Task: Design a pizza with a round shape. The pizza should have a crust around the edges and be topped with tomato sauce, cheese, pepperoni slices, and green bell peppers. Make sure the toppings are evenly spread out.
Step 160:
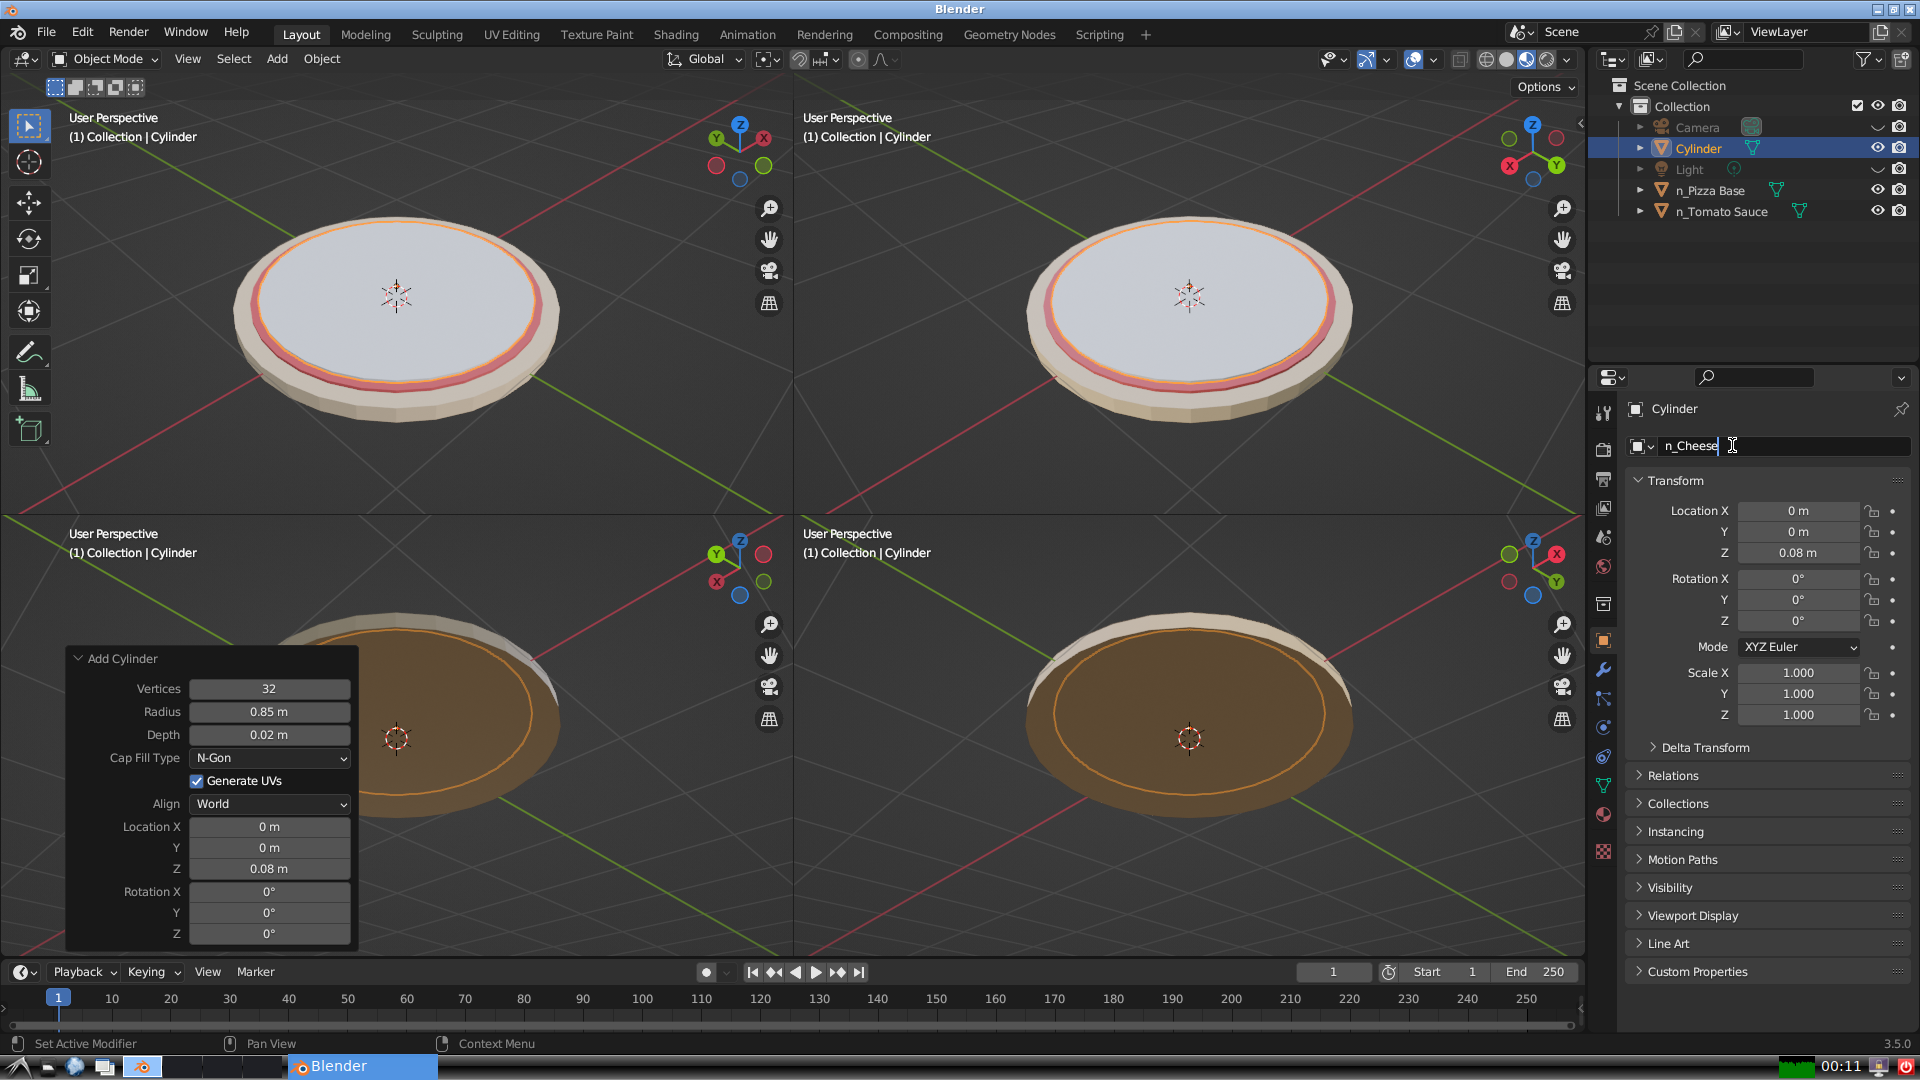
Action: {"key_press": ['Return']}